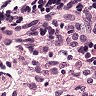
Metastatic tissue present: no